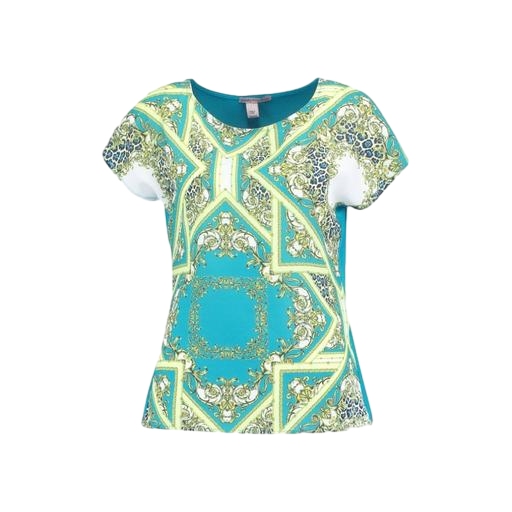
blue pima medallion-print t-shirt only macy, blue plus size medallion-print t-shirt only macy, blue printed contrast t-shirt only macy, white background